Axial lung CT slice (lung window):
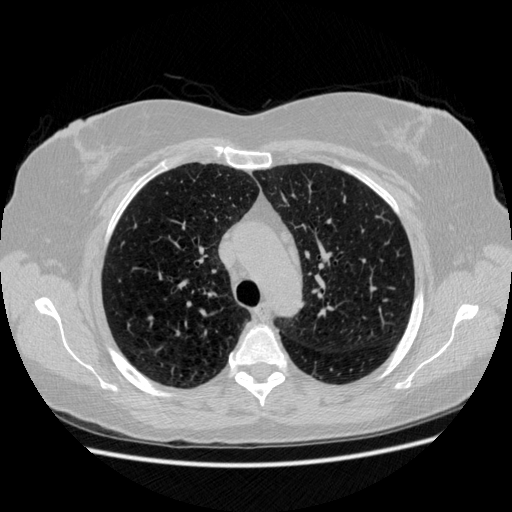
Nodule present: no